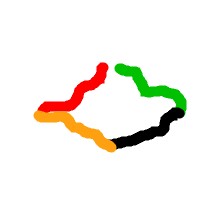
Shape: rhombus